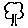
Label: tree